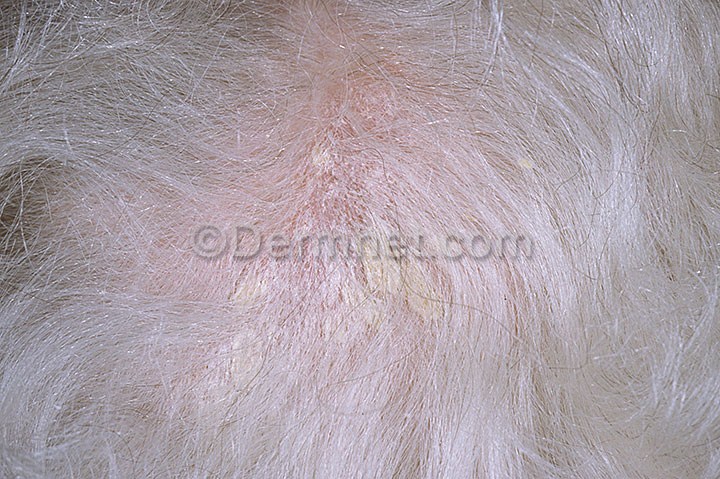
Disease: Psoriasis pictures Lichen Planus and related diseases